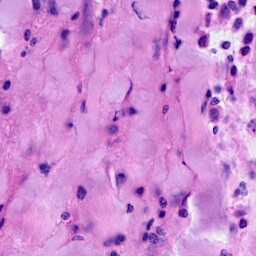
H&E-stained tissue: Breast